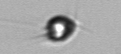
Label: Acanthoica_quattrospina